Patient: sex M, age 60
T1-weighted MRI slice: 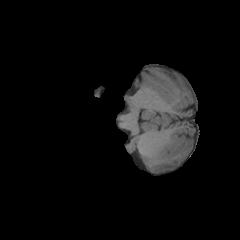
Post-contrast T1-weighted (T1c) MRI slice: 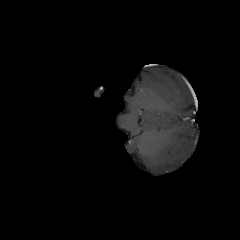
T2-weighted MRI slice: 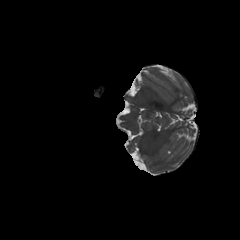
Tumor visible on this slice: no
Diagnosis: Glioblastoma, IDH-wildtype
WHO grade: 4